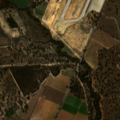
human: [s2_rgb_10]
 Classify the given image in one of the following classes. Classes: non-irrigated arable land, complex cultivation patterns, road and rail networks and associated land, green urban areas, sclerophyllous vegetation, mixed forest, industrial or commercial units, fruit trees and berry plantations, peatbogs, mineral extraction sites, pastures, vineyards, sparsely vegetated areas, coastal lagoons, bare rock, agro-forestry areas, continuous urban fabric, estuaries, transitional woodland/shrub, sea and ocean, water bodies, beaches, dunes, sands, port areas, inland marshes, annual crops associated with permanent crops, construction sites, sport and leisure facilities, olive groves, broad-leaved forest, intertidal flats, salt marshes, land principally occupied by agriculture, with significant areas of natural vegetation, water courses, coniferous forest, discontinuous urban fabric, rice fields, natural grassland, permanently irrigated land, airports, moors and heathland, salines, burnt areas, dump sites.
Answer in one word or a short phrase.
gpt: airports, non-irrigated arable land, olive groves, agro-forestry areas, broad-leaved forest, transitional woodland/shrub